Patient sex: M
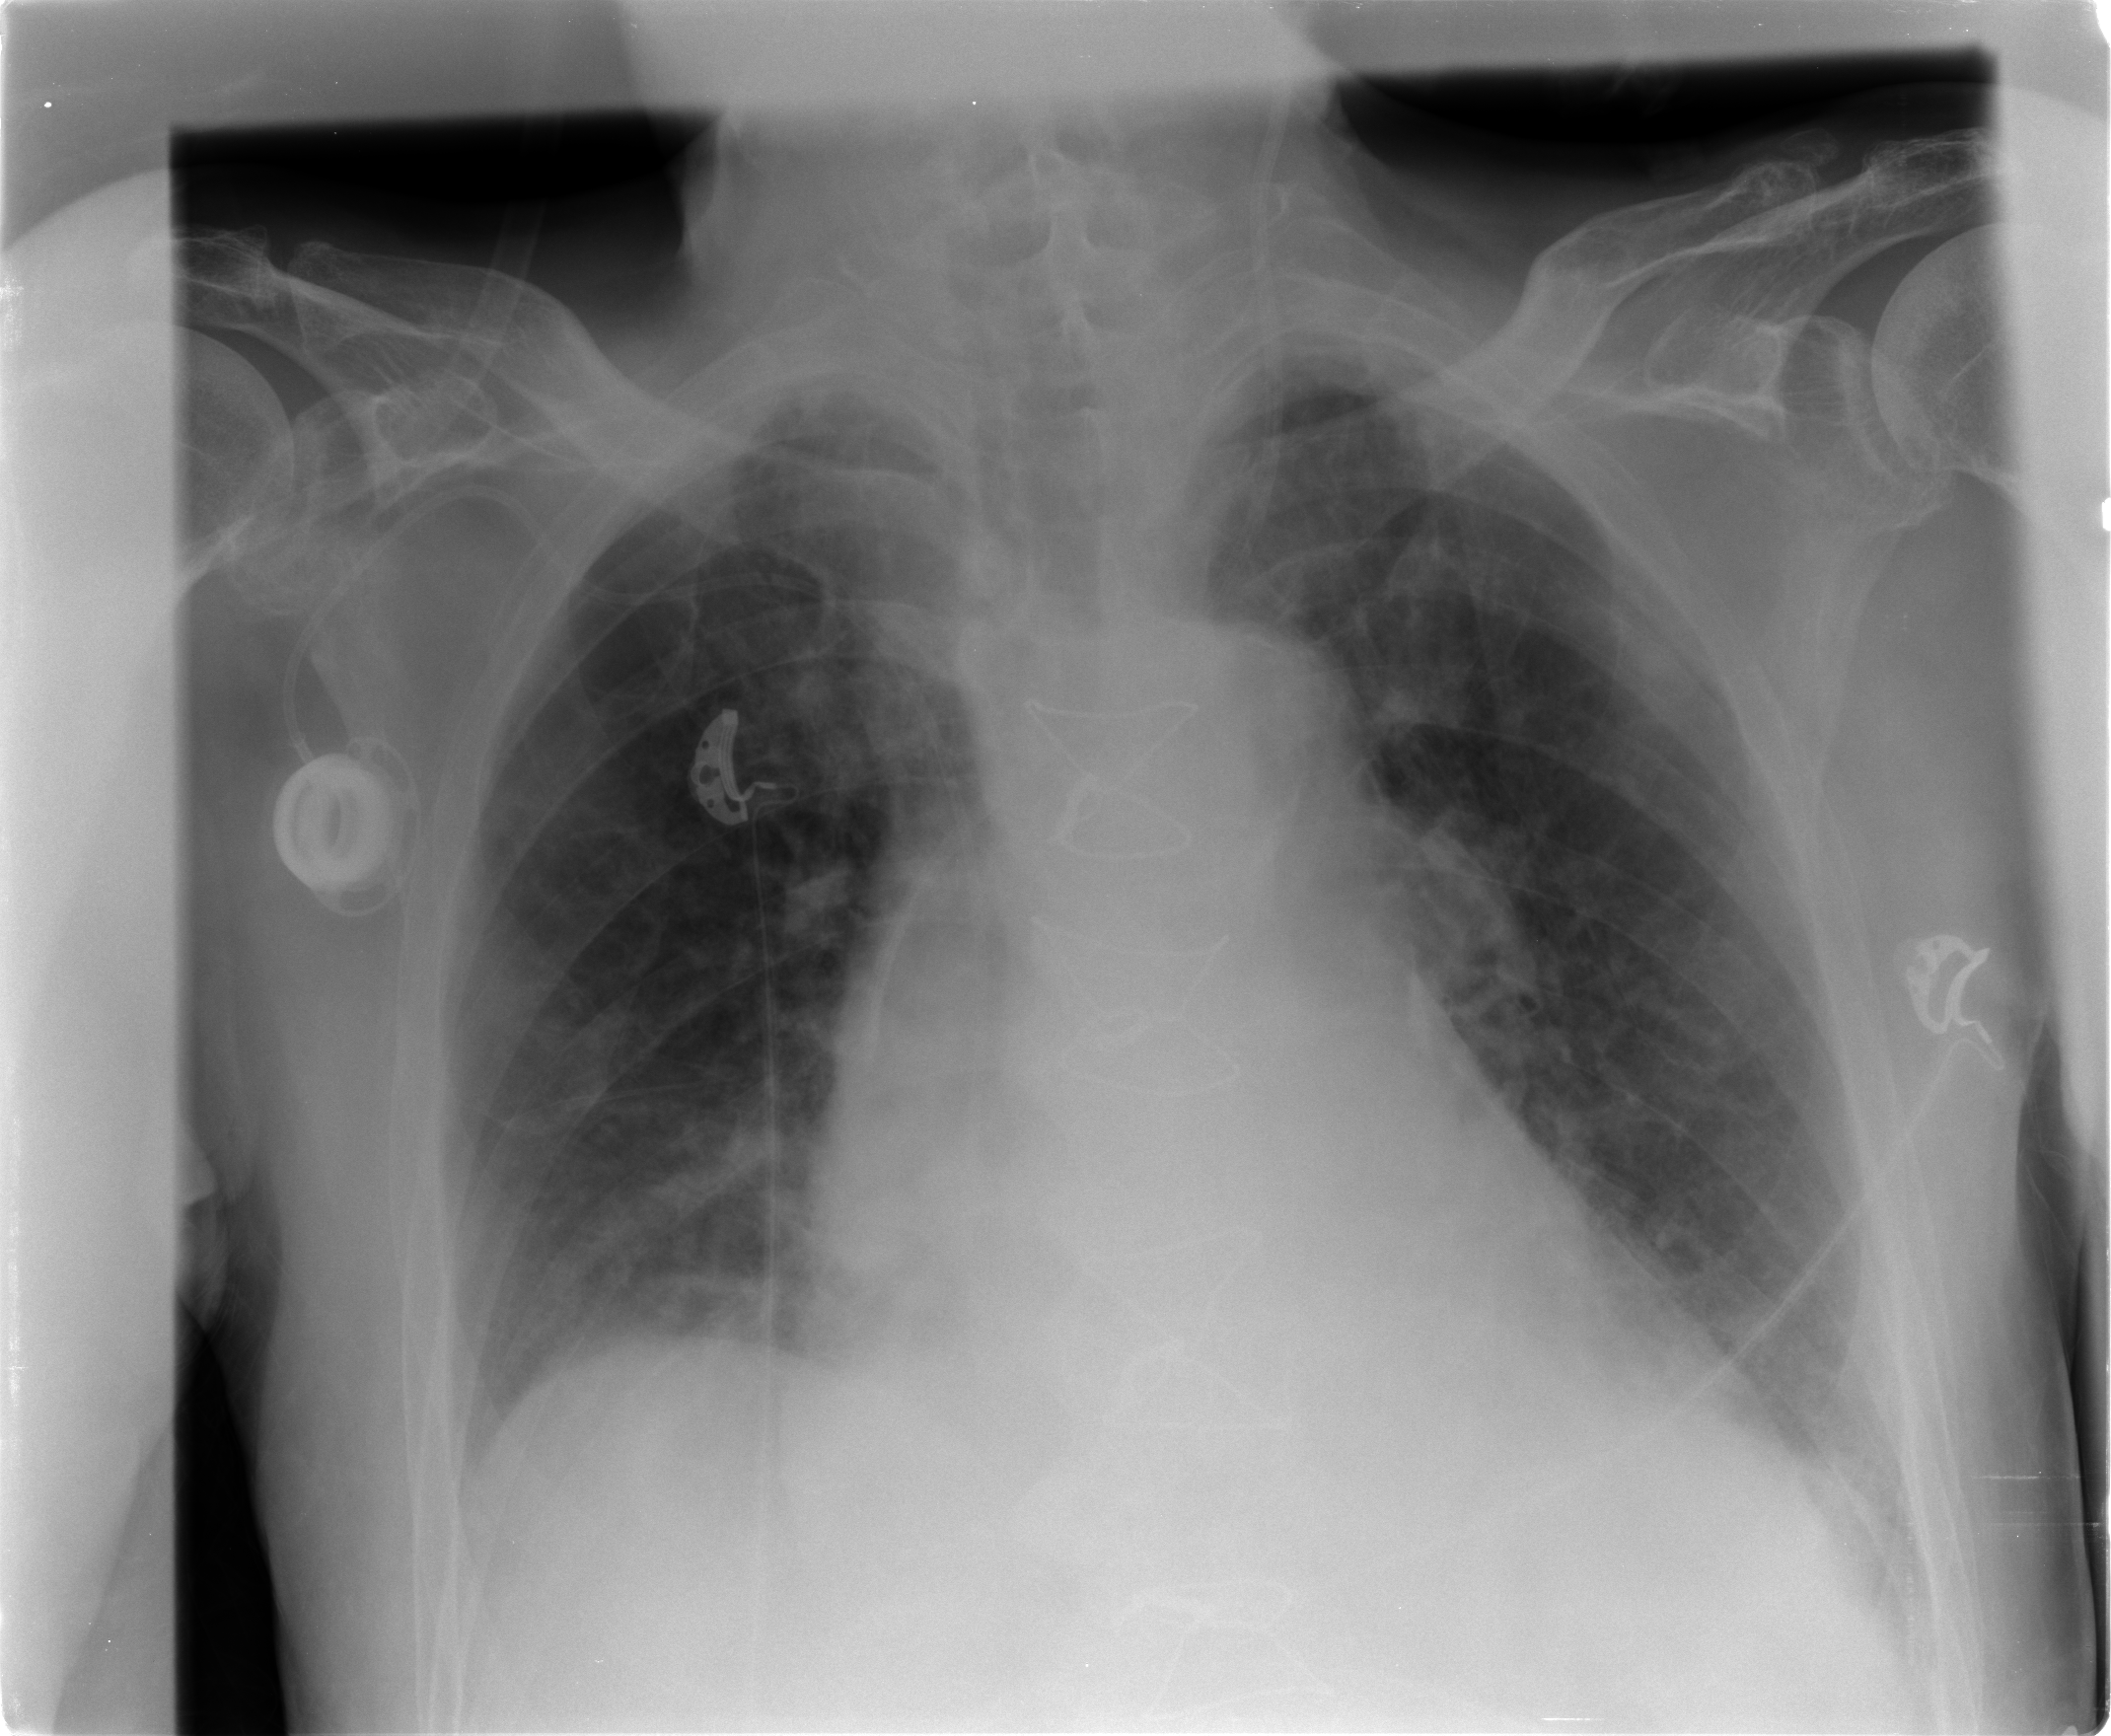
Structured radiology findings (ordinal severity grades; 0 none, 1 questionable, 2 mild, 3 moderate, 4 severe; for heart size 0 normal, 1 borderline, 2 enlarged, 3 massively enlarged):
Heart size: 1
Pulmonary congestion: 2
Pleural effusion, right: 1
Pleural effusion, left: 1
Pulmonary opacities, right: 0
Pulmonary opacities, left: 0
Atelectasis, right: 2
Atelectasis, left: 2